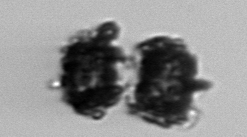
Label: Thalassiosira_TAG_external_detritus